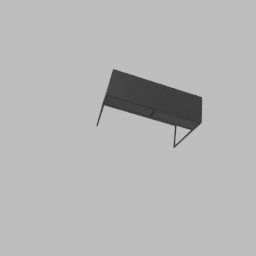
Label: furniture